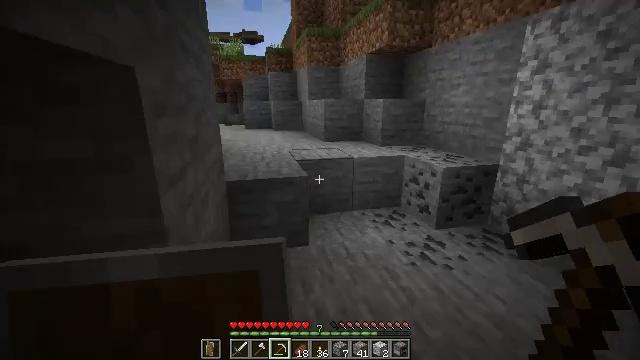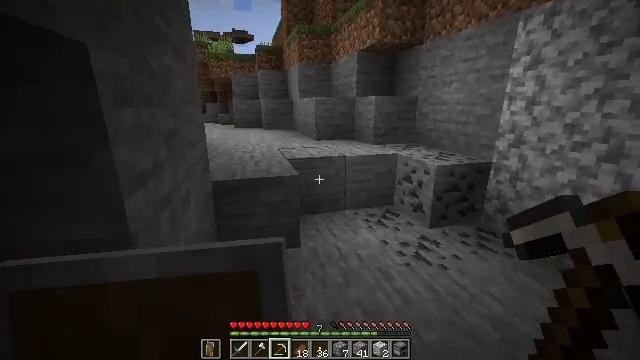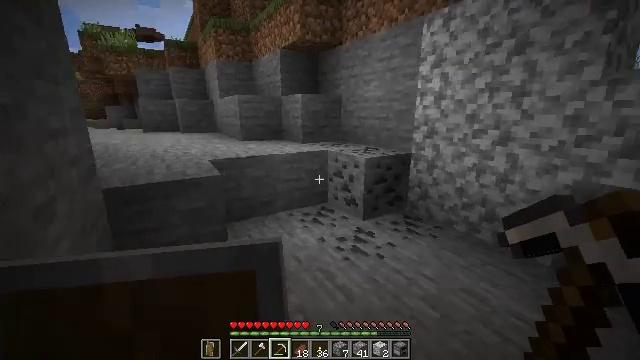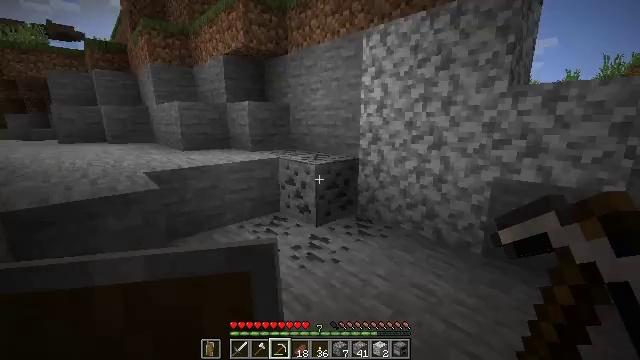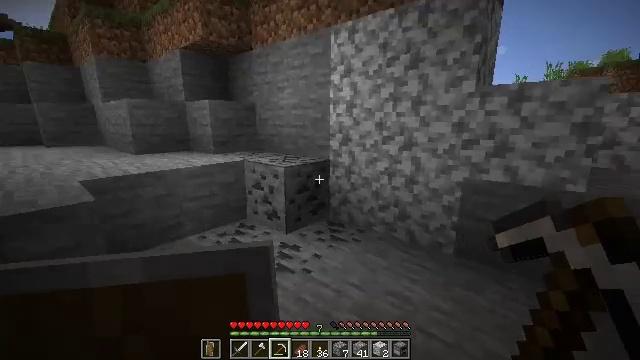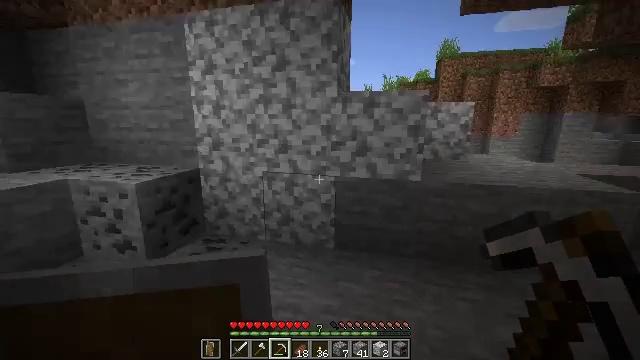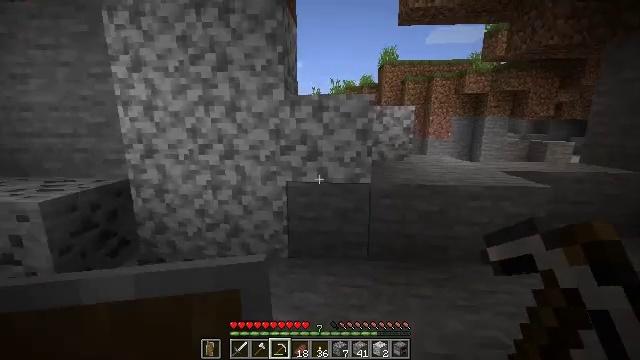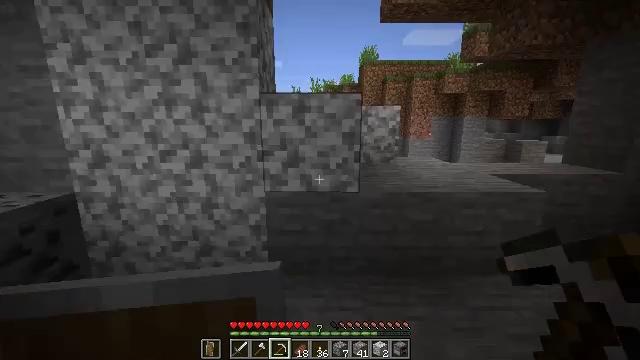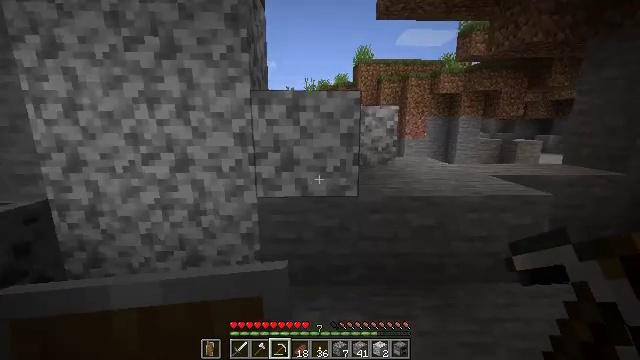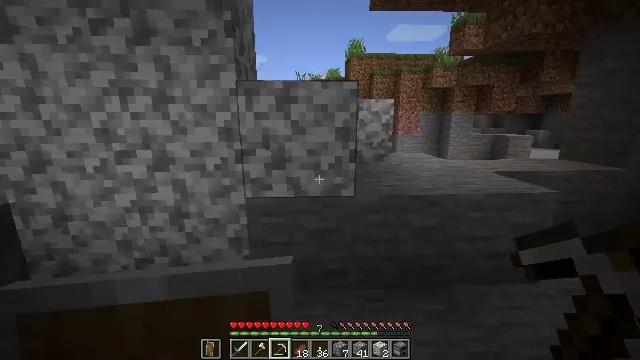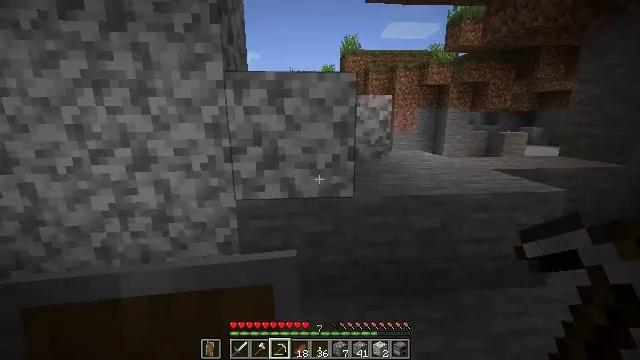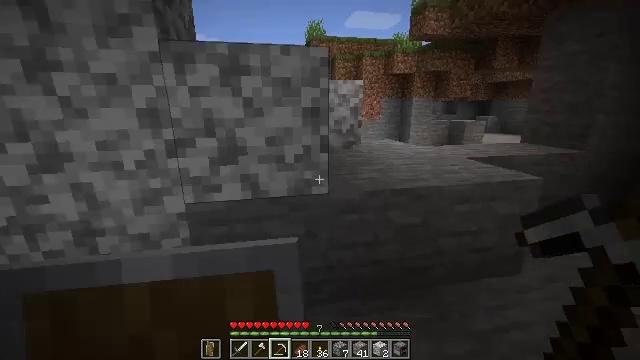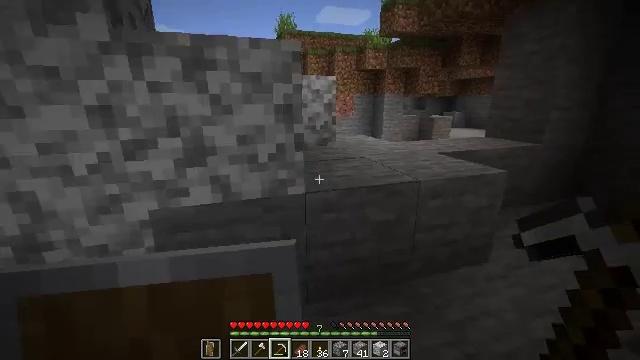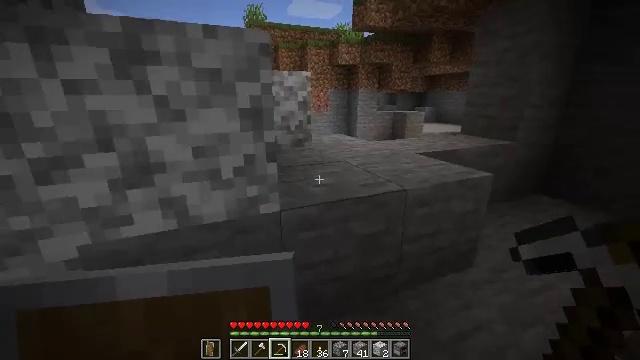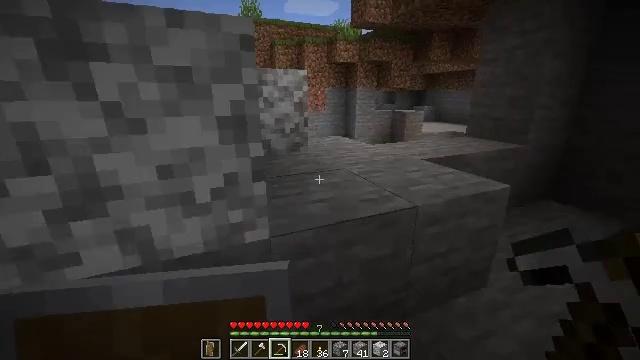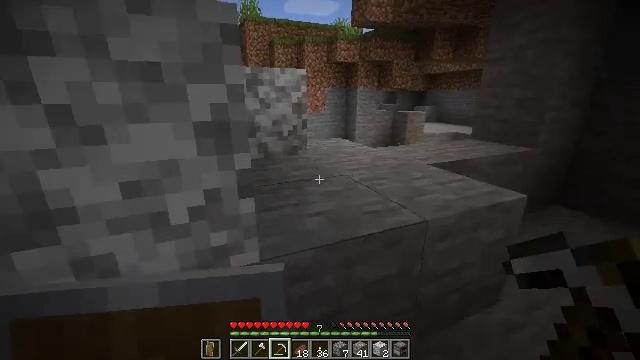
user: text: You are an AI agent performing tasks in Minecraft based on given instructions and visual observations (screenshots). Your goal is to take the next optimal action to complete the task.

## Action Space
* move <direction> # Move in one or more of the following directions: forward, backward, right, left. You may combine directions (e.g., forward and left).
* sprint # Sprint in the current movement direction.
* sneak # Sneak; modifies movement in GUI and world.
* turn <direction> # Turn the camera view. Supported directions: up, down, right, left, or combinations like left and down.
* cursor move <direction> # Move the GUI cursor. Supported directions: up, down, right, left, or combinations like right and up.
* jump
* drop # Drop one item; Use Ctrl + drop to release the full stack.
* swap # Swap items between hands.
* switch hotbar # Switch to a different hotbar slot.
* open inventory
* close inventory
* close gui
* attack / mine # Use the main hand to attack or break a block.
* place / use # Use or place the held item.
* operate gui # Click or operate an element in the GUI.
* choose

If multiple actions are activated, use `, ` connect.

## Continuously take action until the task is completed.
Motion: motion action
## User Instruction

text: Harvest grass block to clear the area.
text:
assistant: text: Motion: move forward and move right, turn right
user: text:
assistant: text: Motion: move forward and move right, turn right and up
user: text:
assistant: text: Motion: move forward and move right, turn right and up
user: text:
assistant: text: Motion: move forward and move right, turn right
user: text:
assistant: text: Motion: move forward and move right, turn right
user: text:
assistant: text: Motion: move forward, turn right
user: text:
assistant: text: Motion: move forward, turn right
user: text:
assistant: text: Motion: move forward, turn right
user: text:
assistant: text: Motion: move forward, turn right and down
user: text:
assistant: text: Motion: move forward, turn right
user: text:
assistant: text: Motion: move forward, turn right and down
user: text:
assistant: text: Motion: move forward, turn right
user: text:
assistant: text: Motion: move forward, turn right
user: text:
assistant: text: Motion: move forward
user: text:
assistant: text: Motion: move forward
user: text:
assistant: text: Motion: move forward, jump
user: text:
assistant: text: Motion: move forward, jump
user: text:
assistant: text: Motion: move forward, jump
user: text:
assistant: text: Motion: move forward, jump
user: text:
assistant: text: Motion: move forward and move right, jump
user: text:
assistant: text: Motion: move forward and move right
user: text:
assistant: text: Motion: move forward and move right, turn left
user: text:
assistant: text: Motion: move forward and move right, turn left
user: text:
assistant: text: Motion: move forward and move right, turn left and down
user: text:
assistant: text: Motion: move forward, turn left and down
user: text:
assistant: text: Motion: turn left
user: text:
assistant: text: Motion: move left
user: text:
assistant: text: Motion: move left
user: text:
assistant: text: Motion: move forward and move left, turn right
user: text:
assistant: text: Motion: move forward and move left, turn right